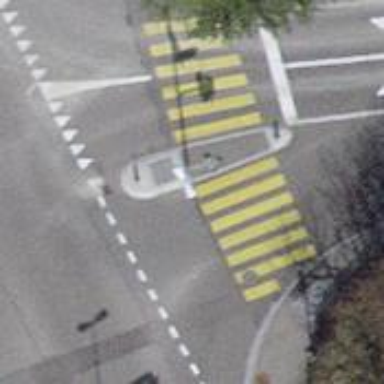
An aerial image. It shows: Marked road crossing with pedestrian island.